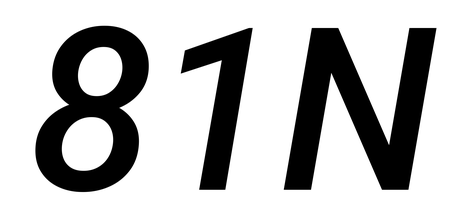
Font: Roboto-Italic_Medium_Italic